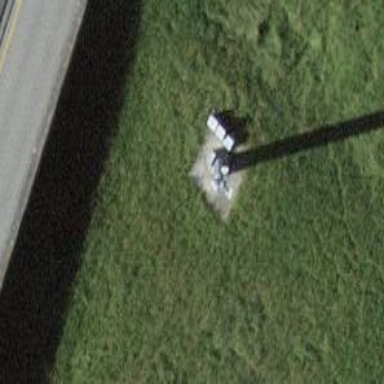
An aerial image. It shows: Communication mast tower.